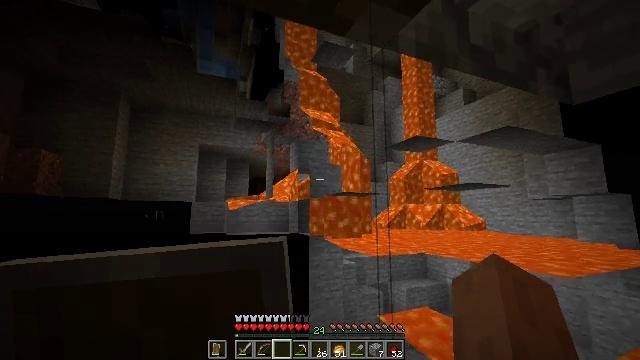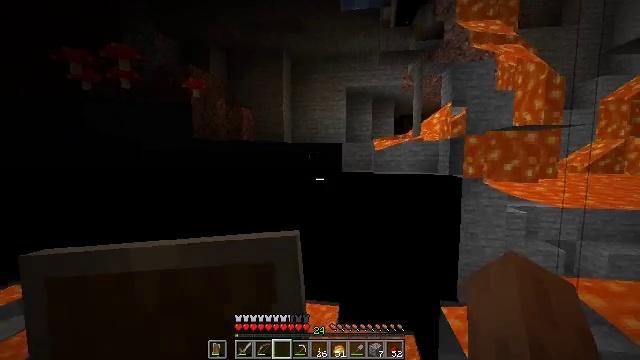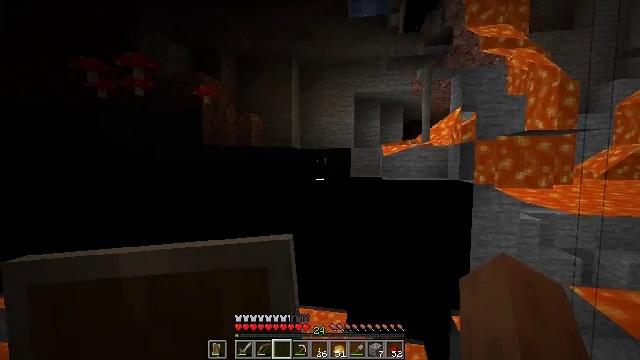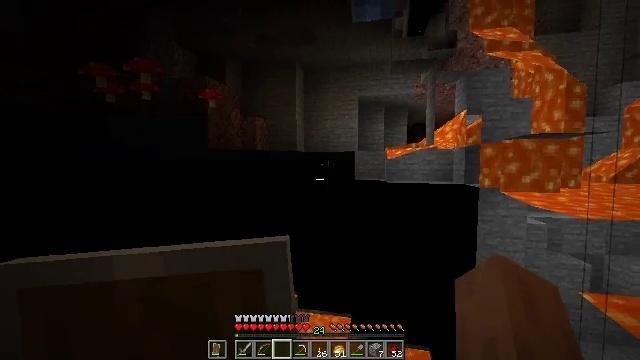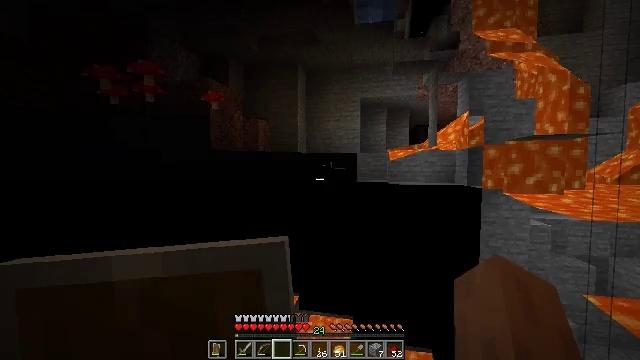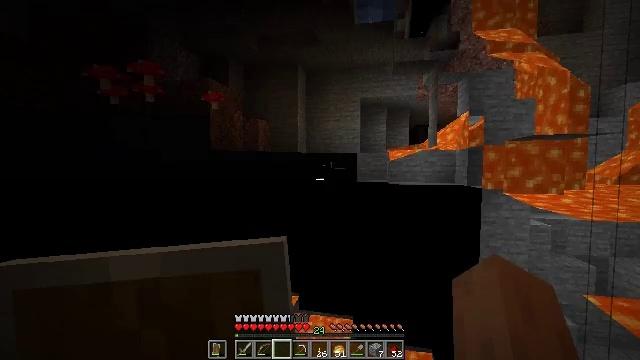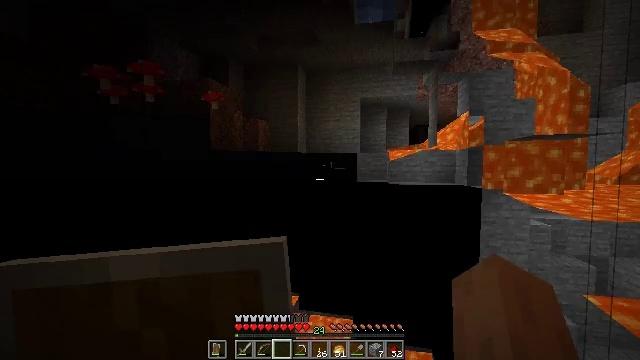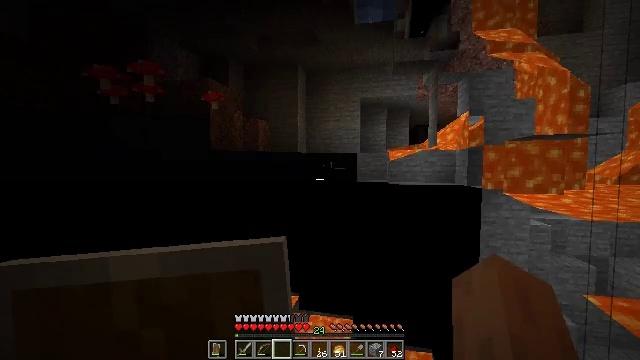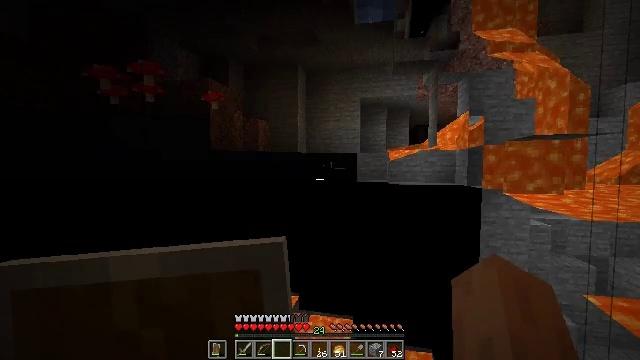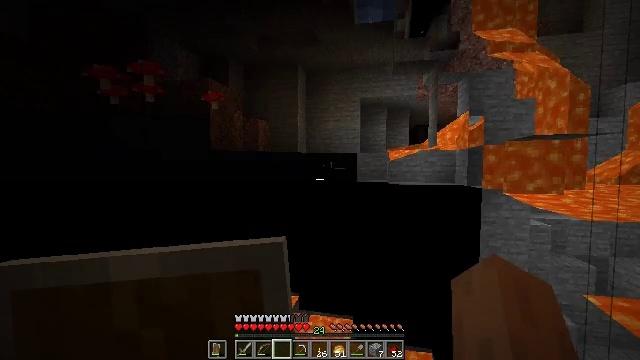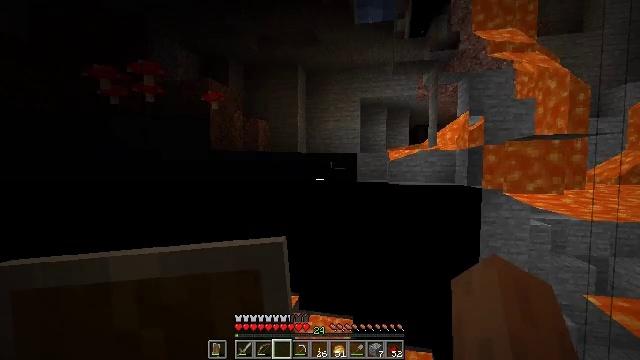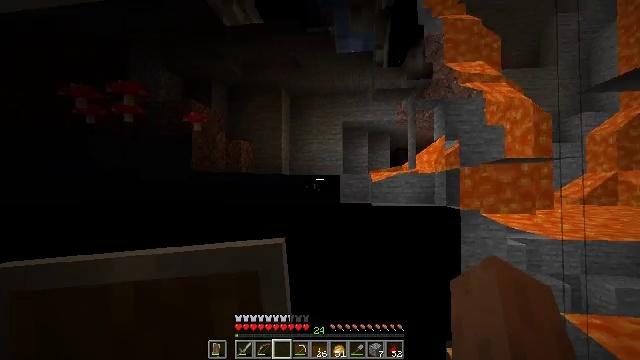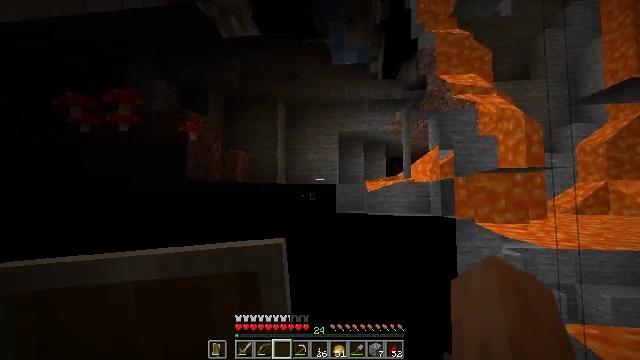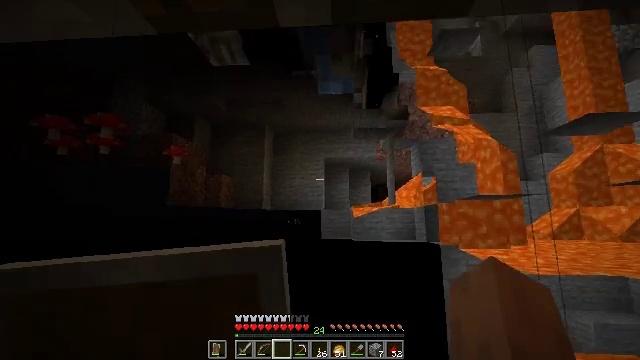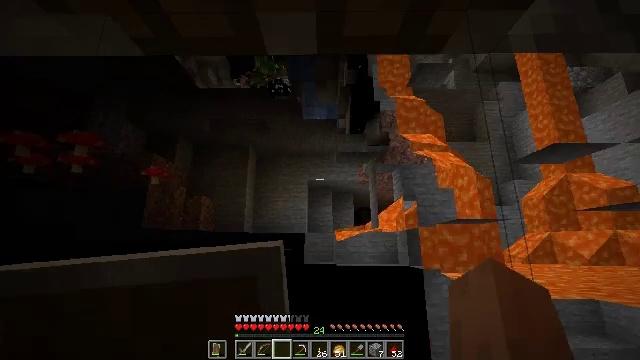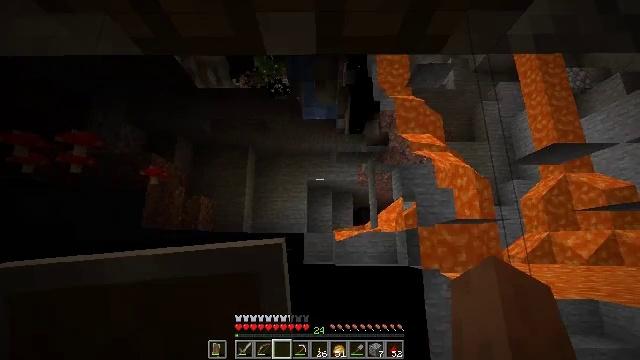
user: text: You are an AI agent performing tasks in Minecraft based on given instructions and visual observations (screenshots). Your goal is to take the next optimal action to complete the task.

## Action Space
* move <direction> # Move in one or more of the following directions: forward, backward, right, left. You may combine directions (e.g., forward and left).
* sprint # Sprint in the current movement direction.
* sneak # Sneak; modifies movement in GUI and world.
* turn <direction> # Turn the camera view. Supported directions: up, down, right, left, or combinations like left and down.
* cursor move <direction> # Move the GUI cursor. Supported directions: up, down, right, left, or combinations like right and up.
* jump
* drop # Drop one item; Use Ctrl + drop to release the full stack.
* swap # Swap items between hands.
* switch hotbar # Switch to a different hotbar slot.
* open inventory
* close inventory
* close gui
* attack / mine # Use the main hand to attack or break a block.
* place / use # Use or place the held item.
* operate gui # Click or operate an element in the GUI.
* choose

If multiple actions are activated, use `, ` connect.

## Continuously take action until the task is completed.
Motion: motion action
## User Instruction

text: Attack the piston head to remove it.
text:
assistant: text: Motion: turn left and down
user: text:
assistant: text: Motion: turn left and up
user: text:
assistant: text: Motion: no_op
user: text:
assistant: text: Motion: no_op
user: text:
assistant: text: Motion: no_op
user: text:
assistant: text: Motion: no_op
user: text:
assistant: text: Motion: no_op
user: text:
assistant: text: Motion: no_op
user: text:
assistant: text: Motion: no_op
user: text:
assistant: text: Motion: no_op
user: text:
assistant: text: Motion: turn right and up
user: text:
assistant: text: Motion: turn up
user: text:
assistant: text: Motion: turn right and up
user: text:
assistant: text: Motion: turn right and up
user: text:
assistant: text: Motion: no_op
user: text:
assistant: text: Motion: no_op
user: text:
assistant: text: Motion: no_op
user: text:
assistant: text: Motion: no_op
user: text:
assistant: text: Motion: turn up
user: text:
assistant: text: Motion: turn left and up
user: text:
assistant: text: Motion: turn left
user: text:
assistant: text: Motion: turn left
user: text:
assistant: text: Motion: turn left
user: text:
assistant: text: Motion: no_op
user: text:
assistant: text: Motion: no_op
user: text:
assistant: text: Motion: no_op
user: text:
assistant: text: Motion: no_op
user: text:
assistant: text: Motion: no_op
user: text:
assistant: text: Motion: no_op
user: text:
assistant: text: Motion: no_op